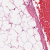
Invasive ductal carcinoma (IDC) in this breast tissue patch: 0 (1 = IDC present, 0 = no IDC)